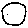
Label: moon